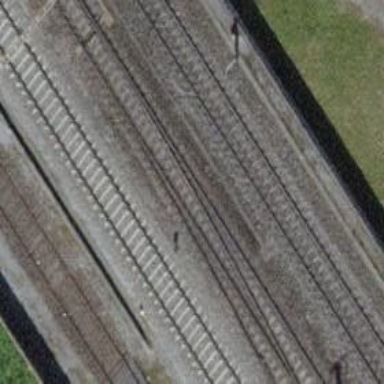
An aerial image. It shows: Single-track electrified railway siding with contact line for service.